Question: I'm new so this question may seem incredibly obvious...
I'm am trying to change a border layout in Java so that the center button is a panel/Jtextarea. A panel that reacts when the other panels are pressed by saying "Going *" *being the direction. Then when I press a new button it erases the old and changes to "Going **" ** being the new direction. I have included the current code and a picture of what I'm looking for :)

'''
/*
* BorderLayoutDemo.java
*
*/
import javax.swing.*;
import java.awt.BorderLayout;
import java.awt.Container;
import java.awt.Dimension;
public class BorderLayoutDemo {
public static boolean RIGHT_TO_LEFT = false;
public static void addComponentsToPane(Container pane) {
if (!(pane.getLayout() instanceof BorderLayout)) {
pane.add(new JLabel("Container doesn't use BorderLayout!"));
return;
}
if (RIGHT_TO_LEFT) {
pane.setComponentOrientation(
java.awt.ComponentOrientation.RIGHT_TO_LEFT);
}
JButton button = new JButton("Up");
pane.add(button, BorderLayout.PAGE_START);
//Make the center component 400x400
//typical usage of BorderLayout.
button = new JButton("Going...");
pane.setPreferredSize(new Dimension(400, 400));
pane.add(button, BorderLayout.CENTER);
button = new JButton("Left");
pane.add(button, BorderLayout.LINE_START);
button = new JButton("Down");
pane.add(button, BorderLayout.PAGE_END);
button = new JButton("Right");
pane.add(button, BorderLayout.LINE_END);
}
/**
* Create the GUI and show it. For thread safety,
* this method should be invoked from the
* event dispatch thread.
*/
private static void createAndShowGUI() {
//Create and set up the window.
JFrame frame = new JFrame("BorderLayoutDemo");
frame.setDefaultCloseOperation(JFrame.EXIT_ON_CLOSE);
//Set up the content pane.
addComponentsToPane(frame.getContentPane());
//Use the content pane's default BorderLayout. No need for
//setLayout(new BorderLayout());
//Display the window.
frame.pack();
frame.setVisible(true);
}
public static void main(String[] args) {
/* Use an appropriate Look and Feel */
try {
//UIManager.setLookAndFeel("com.sun.java.swing.plaf.windows.WindowsLookAndFeel");
UIManager.setLookAndFeel("javax.swing.plaf.metal.MetalLookAndFeel");
} catch (UnsupportedLookAndFeelException ex) {
ex.printStackTrace();
} catch (IllegalAccessException ex) {
ex.printStackTrace();
} catch (InstantiationException ex) {
ex.printStackTrace();
} catch (ClassNotFoundException ex) {
ex.printStackTrace();
}
/* Turn off metal's use bold fonts */
UIManager.put("swing.boldMetal", Boolean.FALSE);
//Schedule a job for the event dispatch thread:
//creating and showing this application's GUI.
javax.swing.SwingUtilities.invokeLater(new Runnable() {
public void run() {
createAndShowGUI();
}
});
}
'''
}
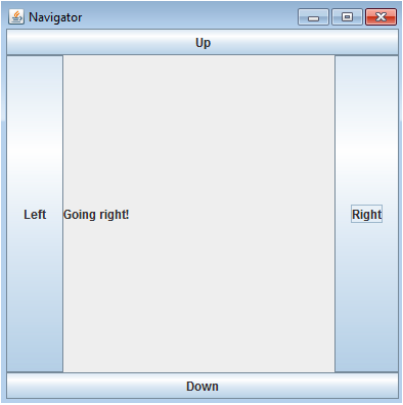
Answer: You need to give a unique field name to the JButton in the center.
'''
goingButton = new JButton("Going...");
pane.add(goingButton, BorderLayout.CENTER);
'''
Then you need to write an action listener for the other buttons that change the text of the goingButton. Here's how you set the text of a JButton.
'''
button.addActionListener(new ActionListener() {
@Override
public void actionPerformed(ActionEvent event) {
goingButton.setText("Going up");
}
});
'''
Edited to just give you the modified code. You're not going to learn anything if others do your work for you.
Here's a screen shot of the BorderLayoutDemo.

And here's the code, formatted and modified for you:
'''
package com.ggl.testing;
/*
* BorderLayoutDemo.java
*
*/
import java.awt.BorderLayout;
import java.awt.Container;
import java.awt.Dimension;
import java.awt.event.ActionEvent;
import java.awt.event.ActionListener;
import javax.swing.JButton;
import javax.swing.JFrame;
import javax.swing.JLabel;
import javax.swing.UIManager;
import javax.swing.UnsupportedLookAndFeelException;
public class BorderLayoutDemo {
private static final boolean RIGHT_TO_LEFT = false;
private JButton goingButton;
public void addComponentsToPane(Container pane) {
if (!(pane.getLayout() instanceof BorderLayout)) {
pane.add(new JLabel("Container doesn't use BorderLayout!"));
return;
}
if (RIGHT_TO_LEFT) {
pane.setComponentOrientation(java.awt.ComponentOrientation.RIGHT_TO_LEFT);
}
pane.setPreferredSize(new Dimension(400, 400));
JButton button = new JButton("Up");
button.addActionListener(new ActionListener() {
@Override
public void actionPerformed(ActionEvent e) {
goingButton.setText("Going up");
}
});
pane.add(button, BorderLayout.PAGE_START);
// Make the center component 400x400
// typical usage of BorderLayout.
goingButton = new JButton("Going...");
goingButton.addActionListener(new ActionListener() {
@Override
public void actionPerformed(ActionEvent e) {
goingButton.setText("Going crazy");
}
});
pane.add(goingButton, BorderLayout.CENTER);
button = new JButton("Left");
button.addActionListener(new ActionListener() {
@Override
public void actionPerformed(ActionEvent e) {
goingButton.setText("Going left");
}
});
pane.add(button, BorderLayout.LINE_START);
button = new JButton("Down");
button.addActionListener(new ActionListener() {
@Override
public void actionPerformed(ActionEvent e) {
goingButton.setText("Going down");
}
});
pane.add(button, BorderLayout.PAGE_END);
button = new JButton("Right");
button.addActionListener(new ActionListener() {
@Override
public void actionPerformed(ActionEvent e) {
goingButton.setText("Going right");
}
});
pane.add(button, BorderLayout.LINE_END);
}
/**
* Create the GUI and show it. For thread safety, this method should be
* invoked from the event dispatch thread.
*/
private void createAndShowGUI() {
// Create and set up the window.
JFrame frame = new JFrame("BorderLayoutDemo");
frame.setDefaultCloseOperation(JFrame.EXIT_ON_CLOSE);
// Set up the content pane.
addComponentsToPane(frame.getContentPane());
// Use the content pane's default BorderLayout. No need for
// setLayout(new BorderLayout());
// Display the window.
frame.pack();
frame.setVisible(true);
}
public static void main(String[] args) {
/* Use an appropriate Look and Feel */
try {
// UIManager.setLookAndFeel("com.sun.java.swing.plaf.windows.WindowsLookAndFeel");
UIManager.setLookAndFeel("javax.swing.plaf.metal.MetalLookAndFeel");
} catch (UnsupportedLookAndFeelException ex) {
ex.printStackTrace();
} catch (IllegalAccessException ex) {
ex.printStackTrace();
} catch (InstantiationException ex) {
ex.printStackTrace();
} catch (ClassNotFoundException ex) {
ex.printStackTrace();
}
/* Turn off metal's use bold fonts */
UIManager.put("swing.boldMetal", Boolean.FALSE);
// Schedule a job for the event dispatch thread:
// creating and showing this application's GUI.
javax.swing.SwingUtilities.invokeLater(new Runnable() {
public void run() {
new BorderLayoutDemo().createAndShowGUI();
}
});
}
}
'''